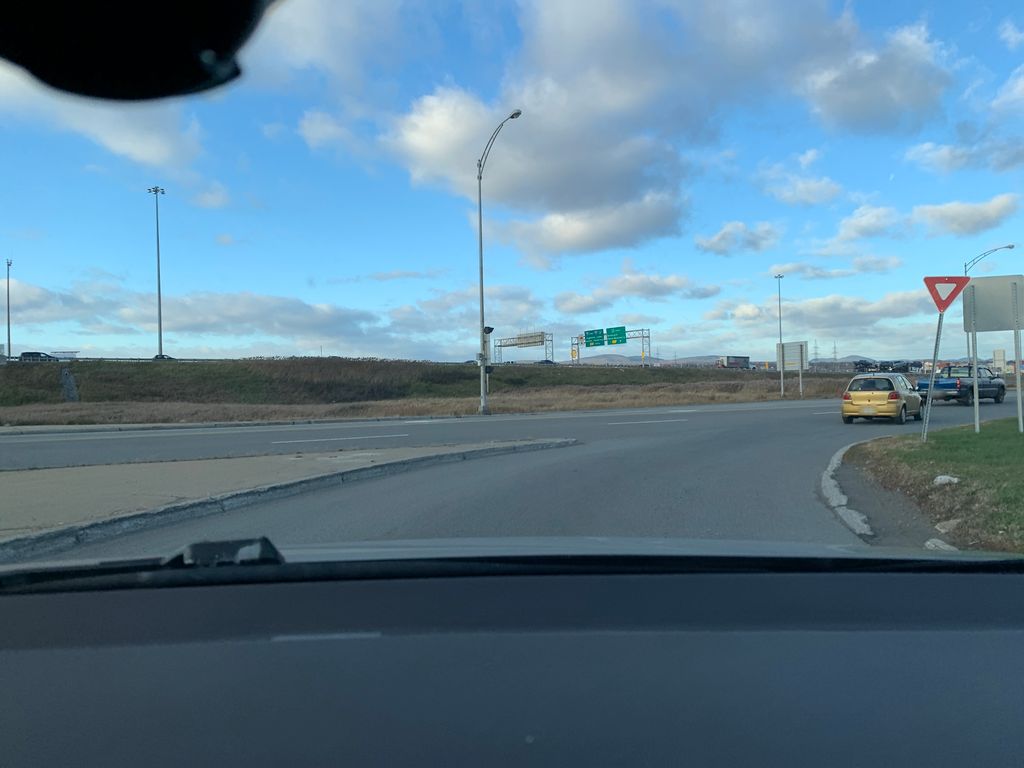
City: quebec_city